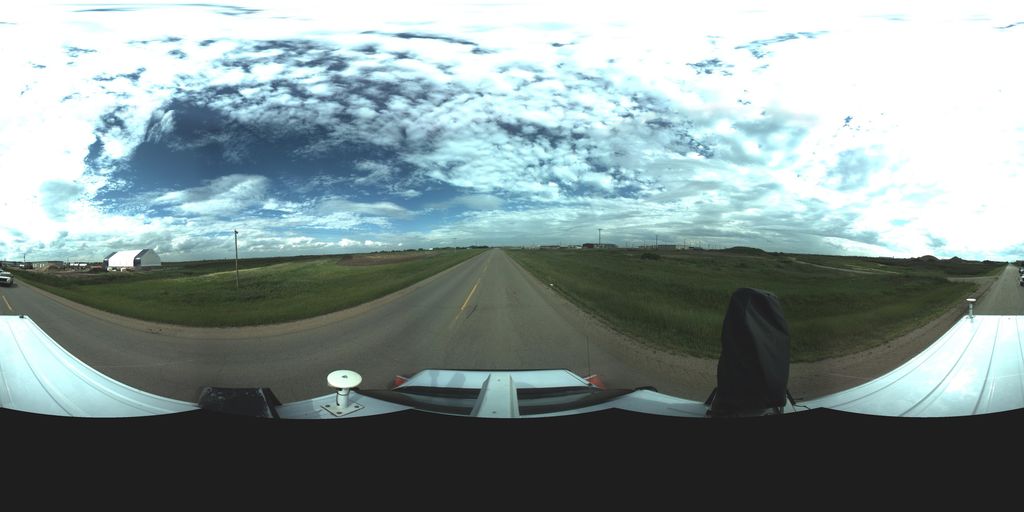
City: saskatoon